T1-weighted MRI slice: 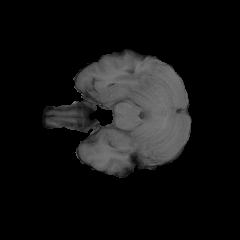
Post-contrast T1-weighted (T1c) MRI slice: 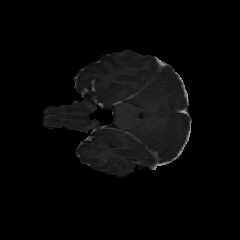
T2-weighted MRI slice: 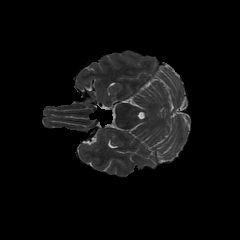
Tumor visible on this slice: no